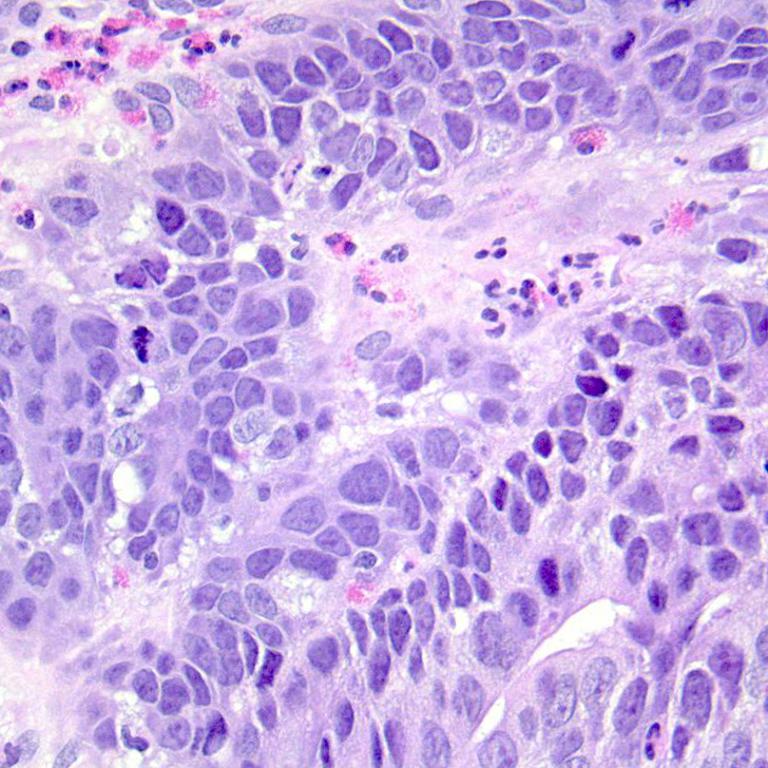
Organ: colon
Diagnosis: adenocarcinomas